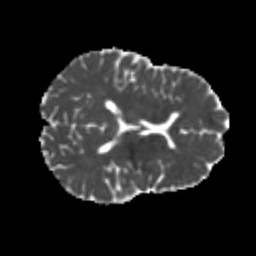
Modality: MD
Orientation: axial
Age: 24
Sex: female
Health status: healthy
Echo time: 0.074 s